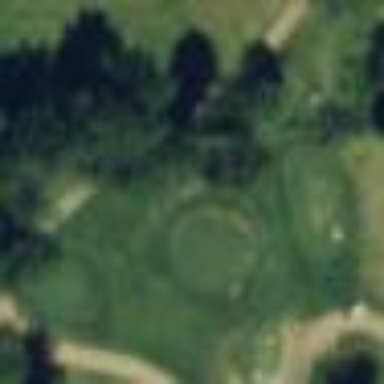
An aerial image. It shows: Rough area in golf course.